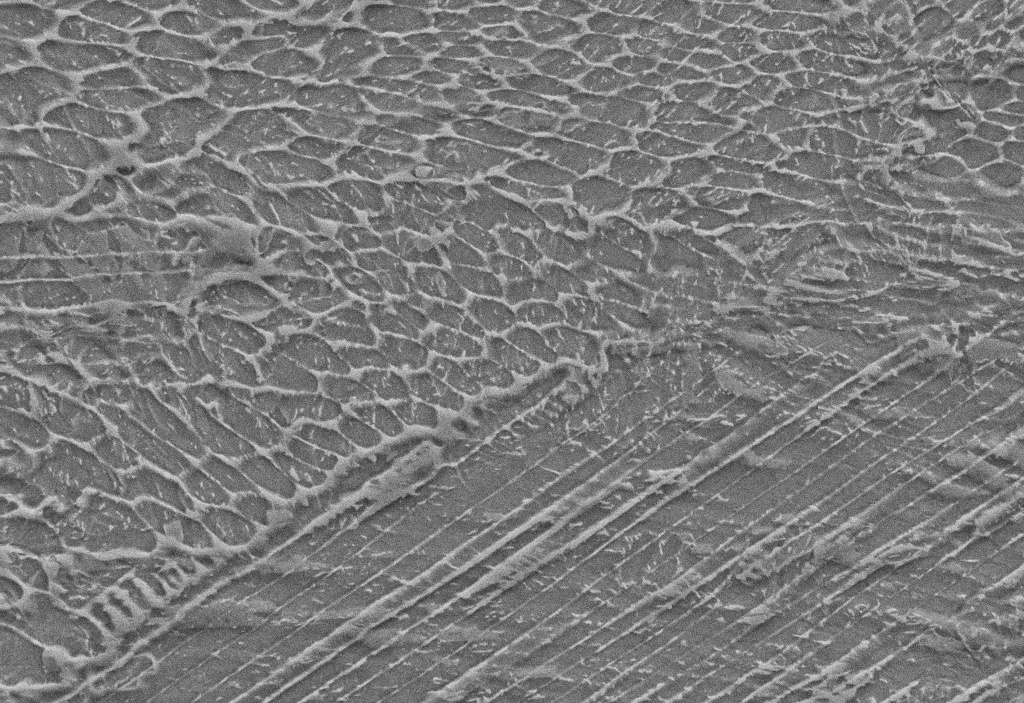
SEM micrograph, magnification: 10000x, scale bar: 3 µm
Phase areas (pixels) — Matrix: 185910; Austenite: 497994; Martensite/Austenite: 35968; Precipitate: 0; Defect: 0; total: 719872